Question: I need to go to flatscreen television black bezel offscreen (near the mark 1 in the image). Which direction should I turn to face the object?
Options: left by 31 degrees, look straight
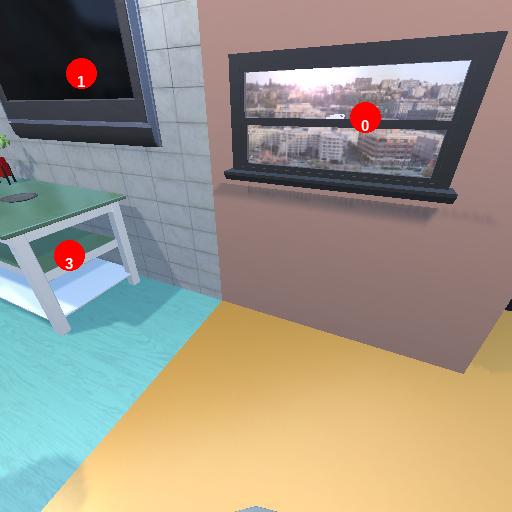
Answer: left by 31 degrees